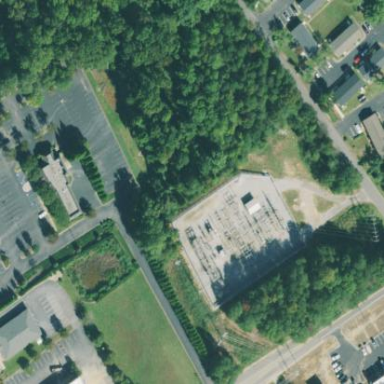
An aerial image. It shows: There is distribution substation enclosed by fence.